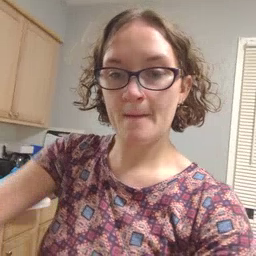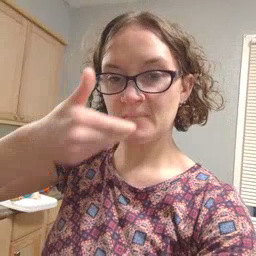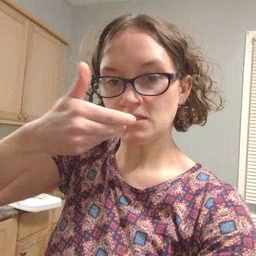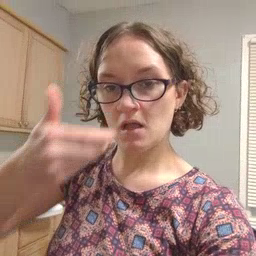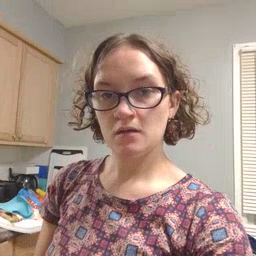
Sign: pizza